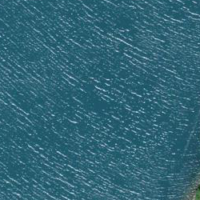
EUNIS habitat code: 14
Species observed at this site:
Primula hirsuta